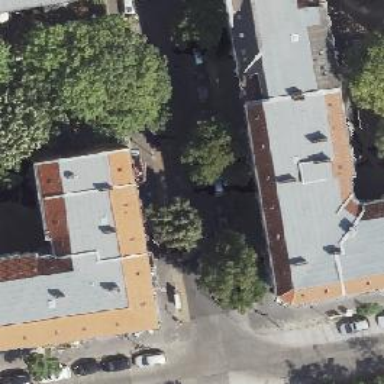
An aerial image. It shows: Asphalt road in residential area.